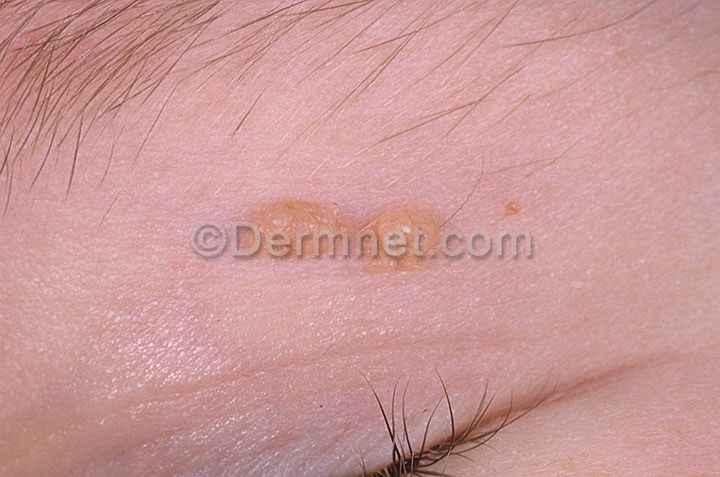
Disease: Warts Molluscum and other Viral Infections